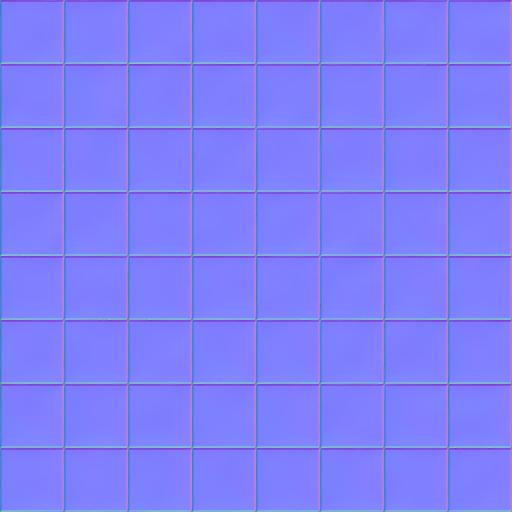
tiled tiles white